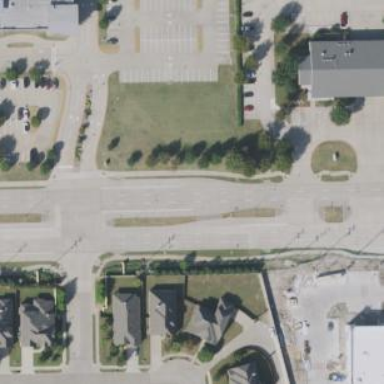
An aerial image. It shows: Primary highway with separate sidewalk.